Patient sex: F
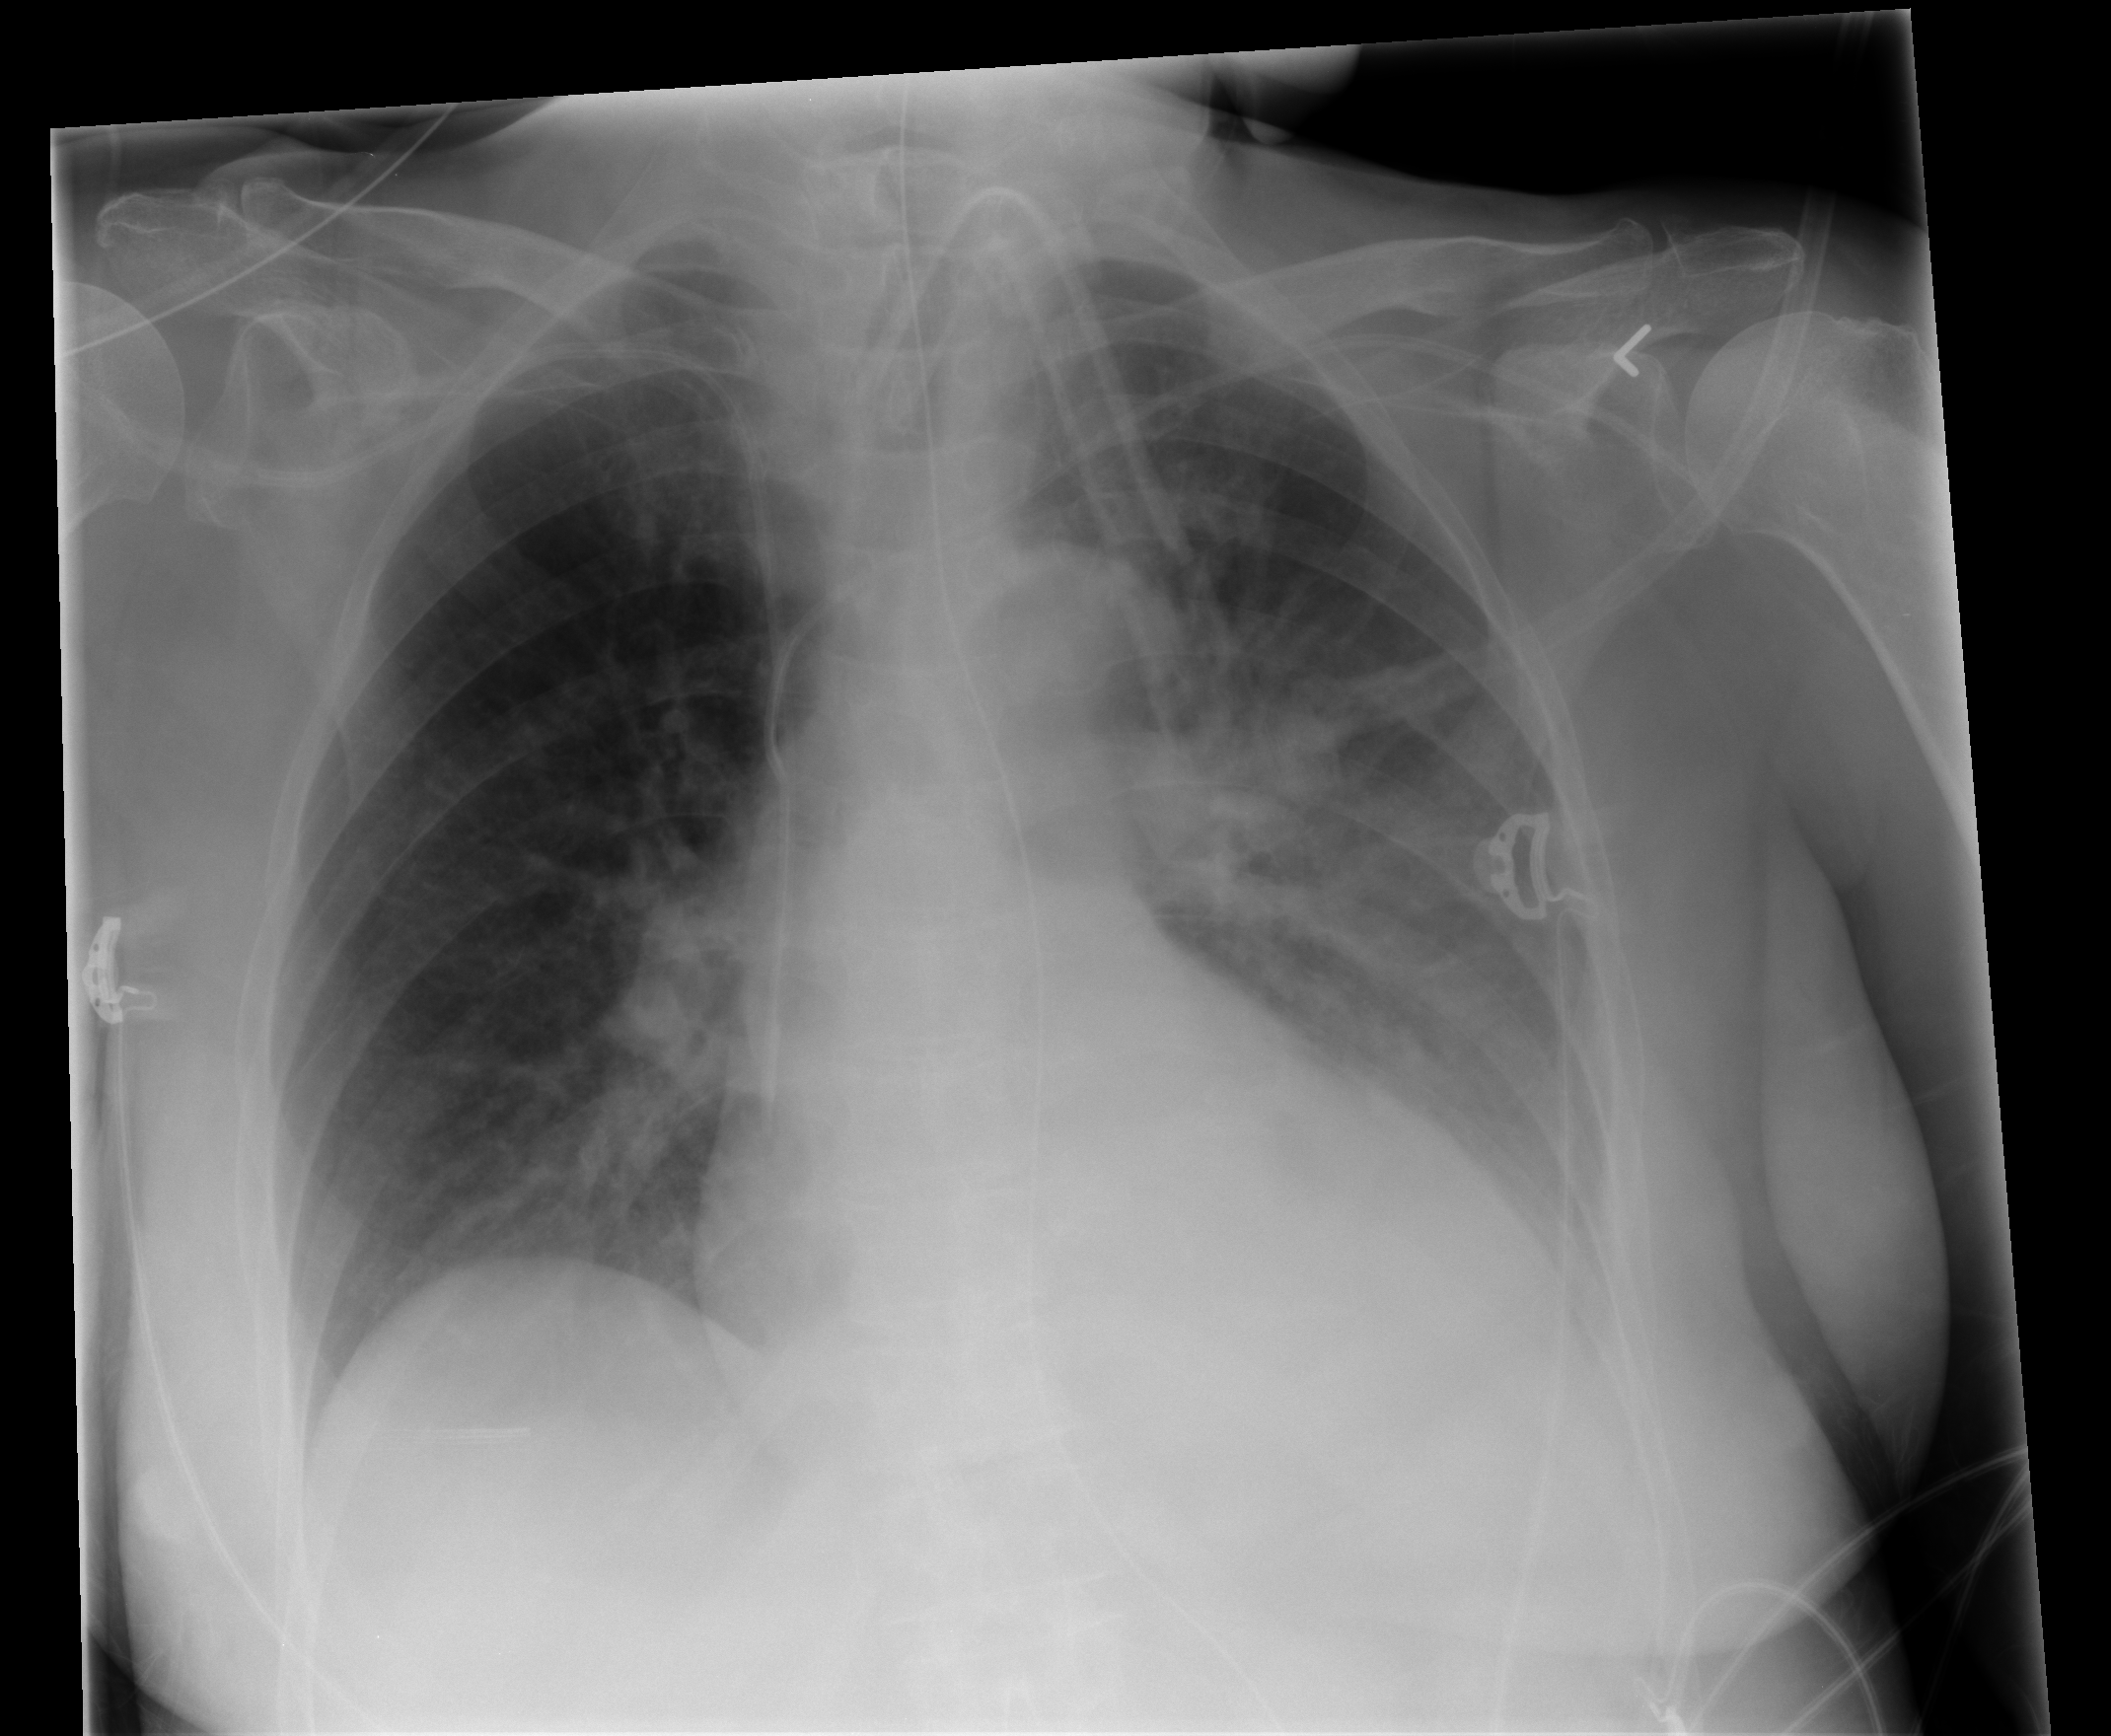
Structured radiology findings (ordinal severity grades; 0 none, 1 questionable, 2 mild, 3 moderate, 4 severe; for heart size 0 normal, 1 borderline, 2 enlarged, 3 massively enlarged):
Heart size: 2
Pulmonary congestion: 1
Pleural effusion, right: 0
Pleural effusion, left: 2
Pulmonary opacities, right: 0
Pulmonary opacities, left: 2
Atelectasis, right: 1
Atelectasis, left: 2